Question: I am new to android, and it seems only viewgroup can be parent of some View, but when I use DDMS to dump view hierarchy of an app, I find there is a View containing some children. Could anyone please explain this to me? Please see the image below:

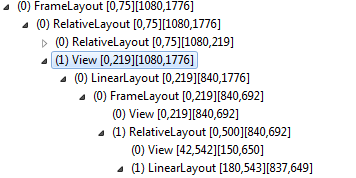
Answer: To investigate on that issue I created a custom ViewGroup that does nothing:
'''
private static class MyViewGroup extends ViewGroup {
public MyViewGroup(Context _context) { super(_context); }
@Override
protected void onLayout(boolean _changed, int _l, int _t, int _r, int _b)
{ /* nothing... */ }
}
'''
and added it to the current content view of an activity:
'''
ViewGroup foo = (ViewGroup)
this.getWindow().getDecorView().getRootView().findViewById(android.R.id.content);
foo.addView(new MyViewGroup(this));
'''
The hierarchy viewer of eclipse shows it labeled as a 'View' too.
Furthermore I looked at the Node details of another 'View' with Children and was able to see a resource-id.
In my case it had the value 'android:id/action_bar_overlay_layout' and I could find that resource-id to be used in an XML-layout for a 'android.support.v7.internal.widget.ActionBarOverlayLayout' component.
It's implementation is in the support library and truely extends Framelayout.
I think this issue is simply the hierarchy viewer only supporting labels for standard view components.